Aerial crown-view tile of a tropical tree (Barro Colorado Island, Panama), acquired 20241112:
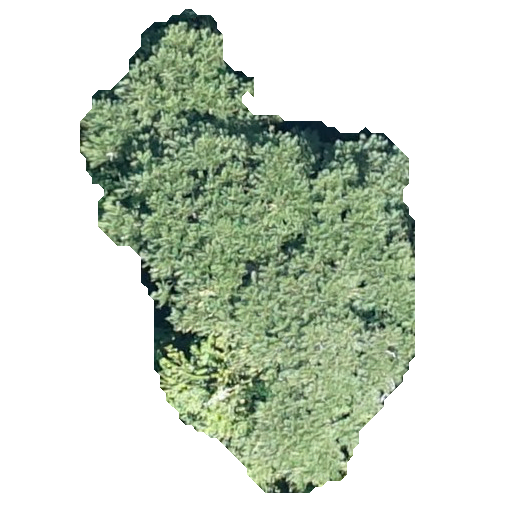
Species: Jacaranda copaia
GBIF accepted scientific name: Jacaranda copaia
Crown area: 157.713 m²